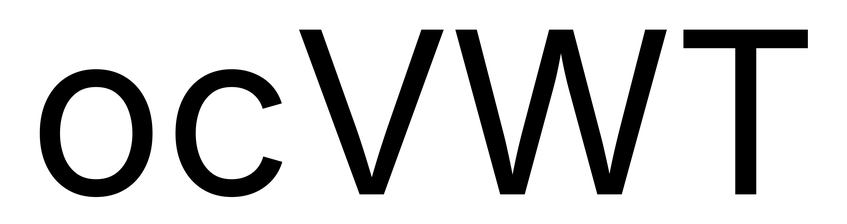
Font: Inter_Regular